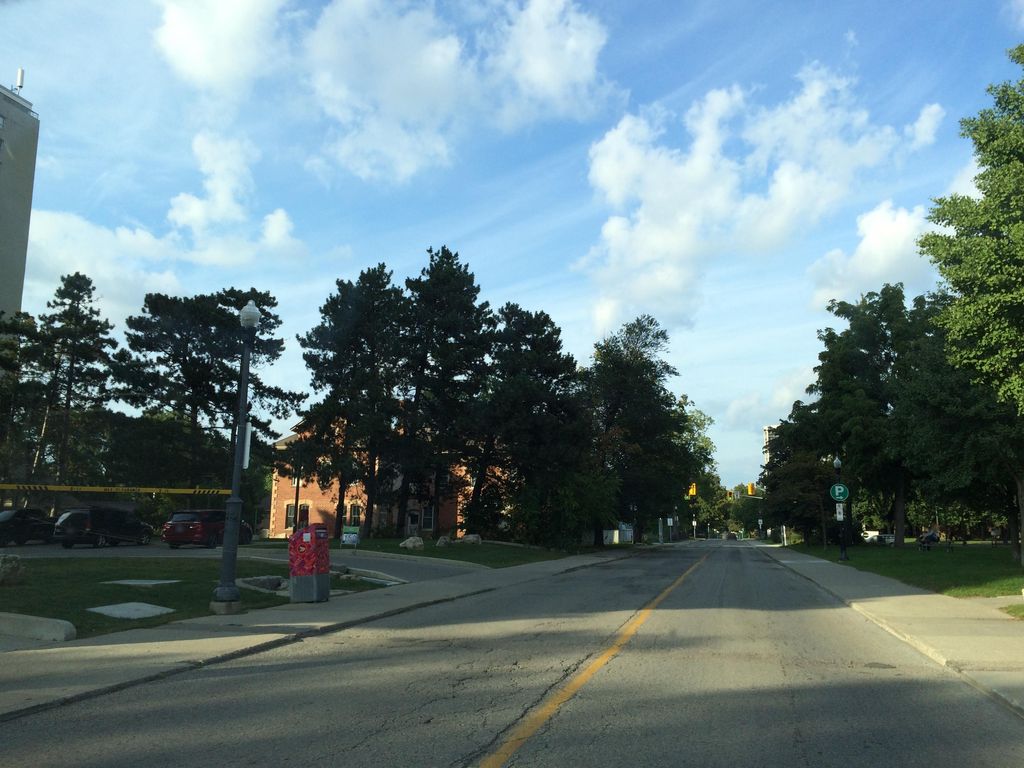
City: kitchener-waterloo